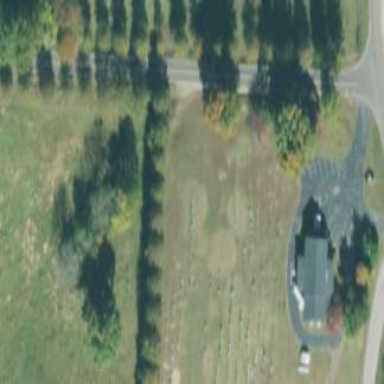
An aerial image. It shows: Cemetery.